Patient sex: M
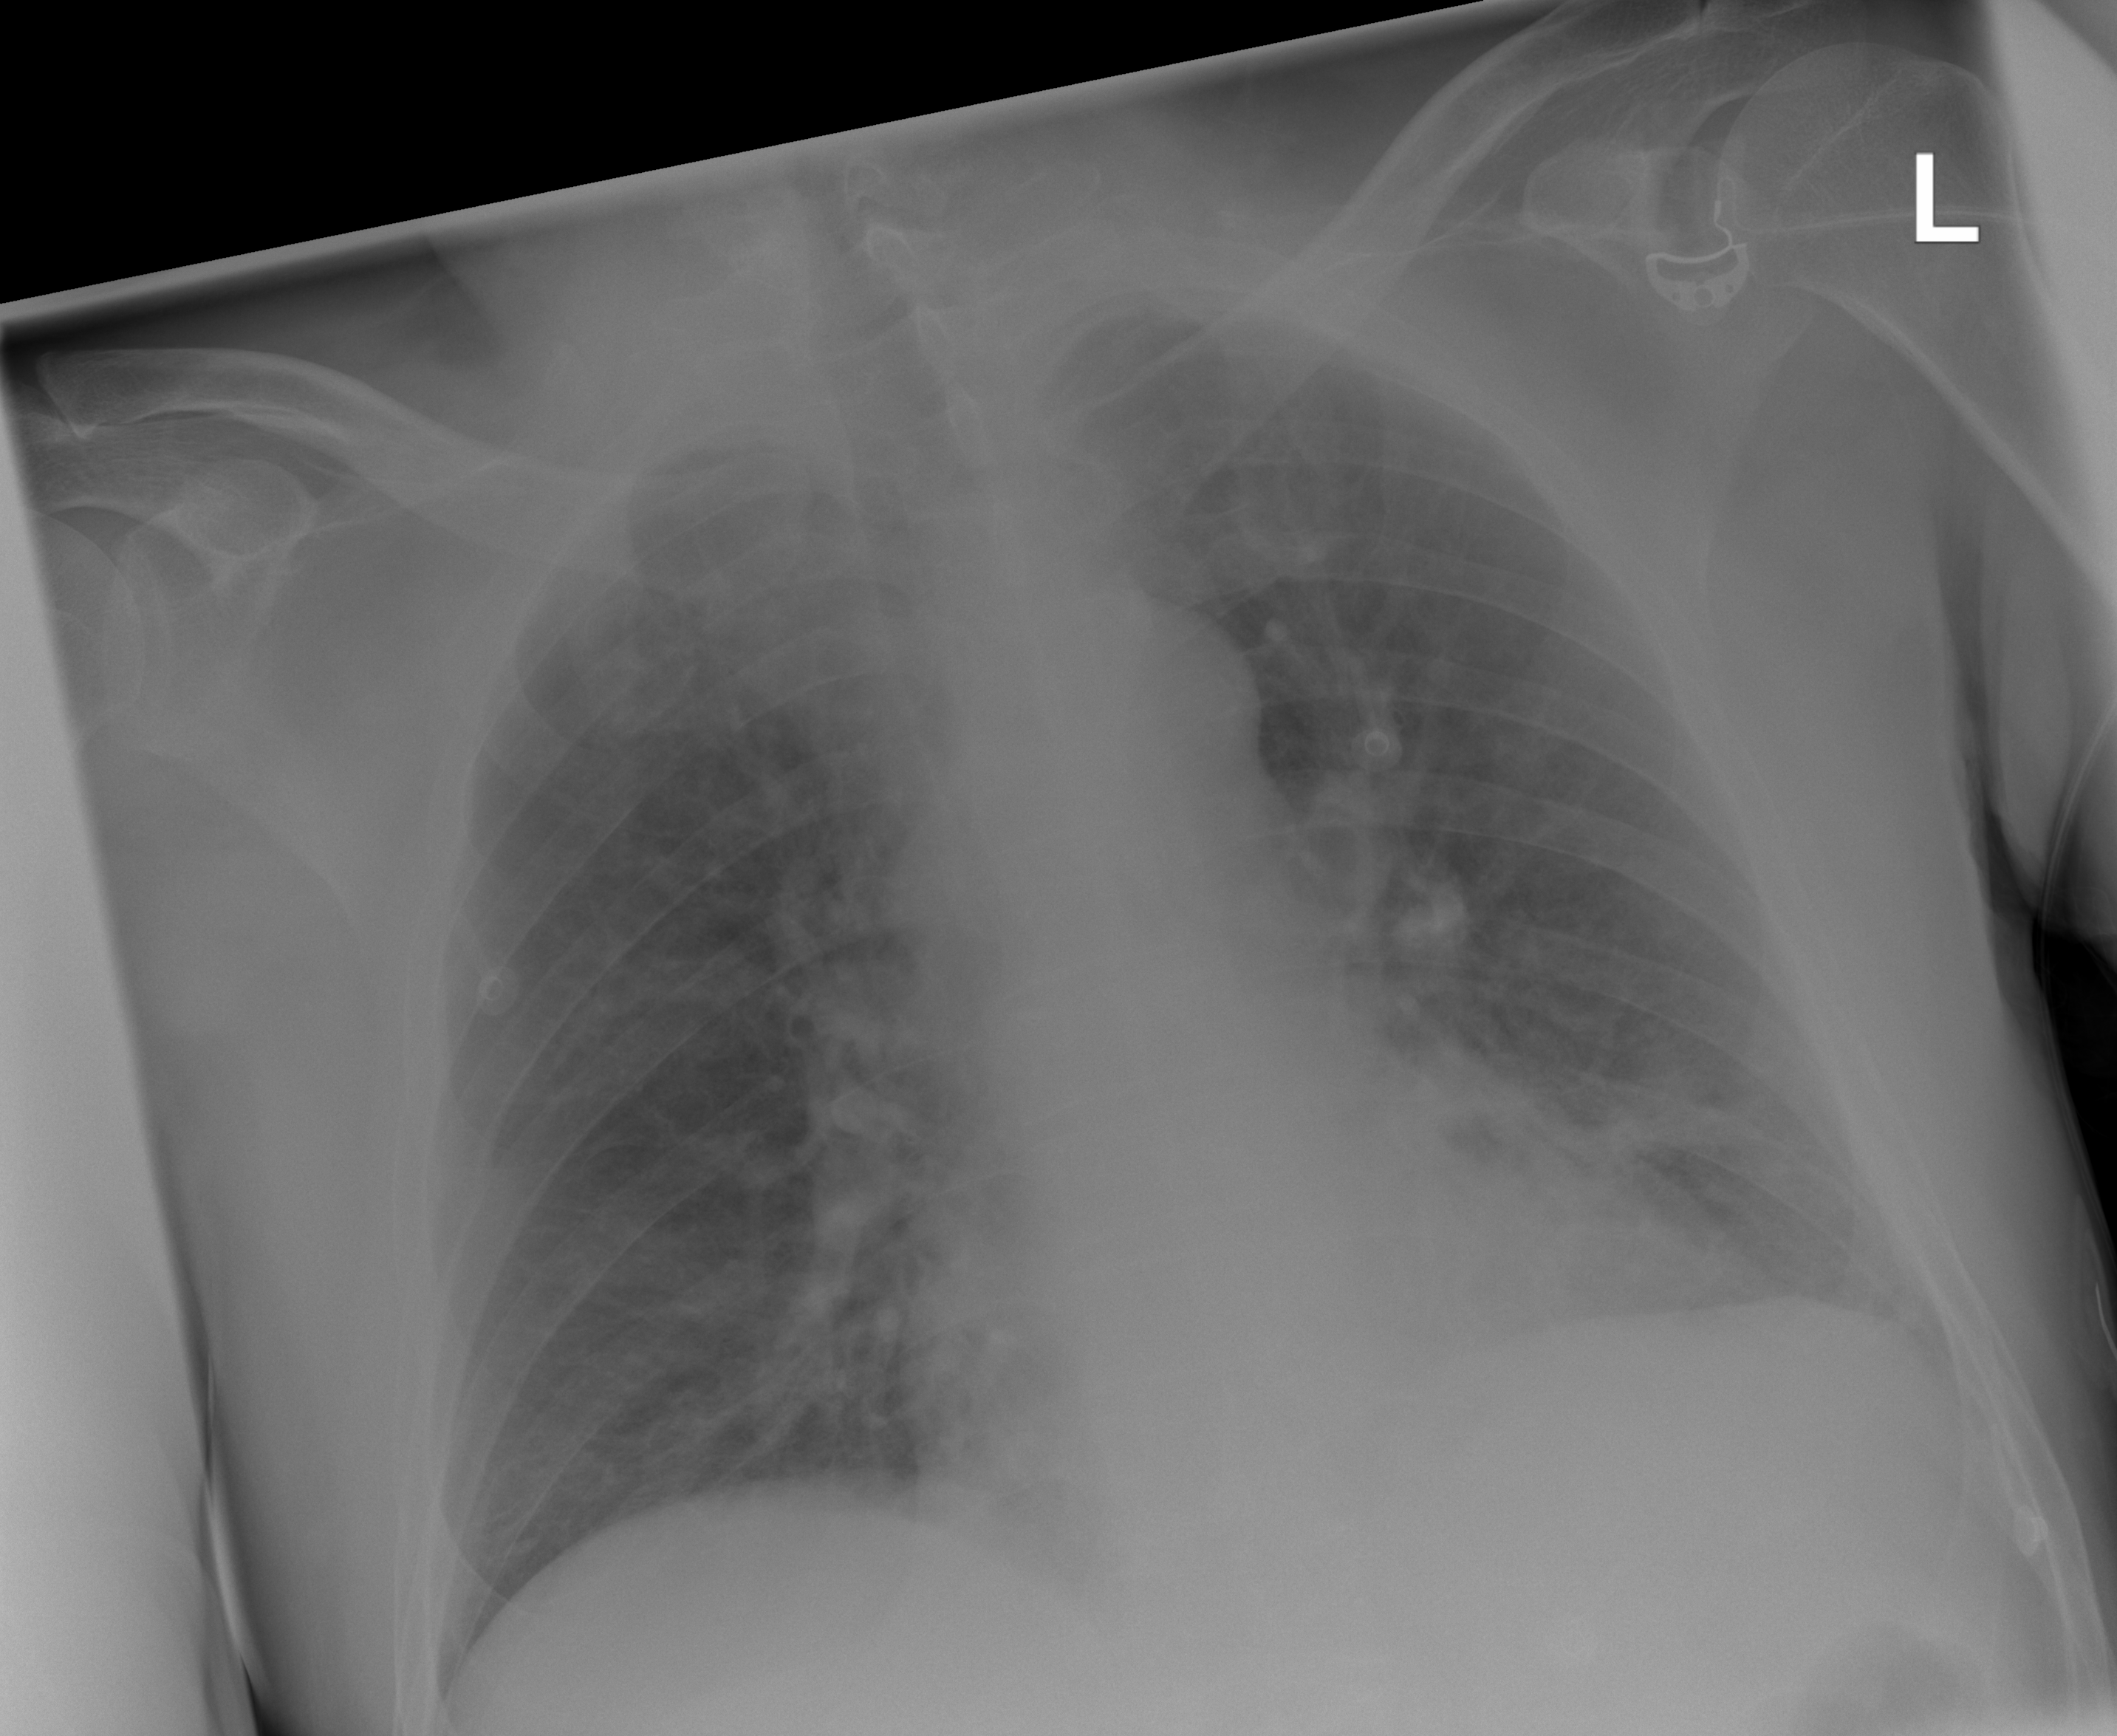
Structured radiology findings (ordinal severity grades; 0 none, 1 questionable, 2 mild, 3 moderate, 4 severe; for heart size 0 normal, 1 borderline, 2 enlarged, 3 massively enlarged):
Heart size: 0
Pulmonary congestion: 0
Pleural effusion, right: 0
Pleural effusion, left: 0
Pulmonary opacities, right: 0
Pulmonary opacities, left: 0
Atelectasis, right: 0
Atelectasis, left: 2